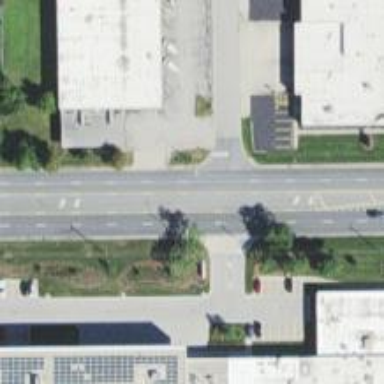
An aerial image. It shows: Secondary road with asphalt surface.